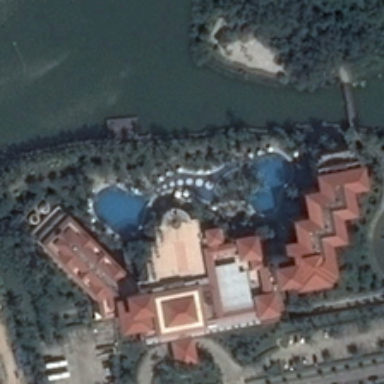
A red building and many green trees are in a resort near a water .